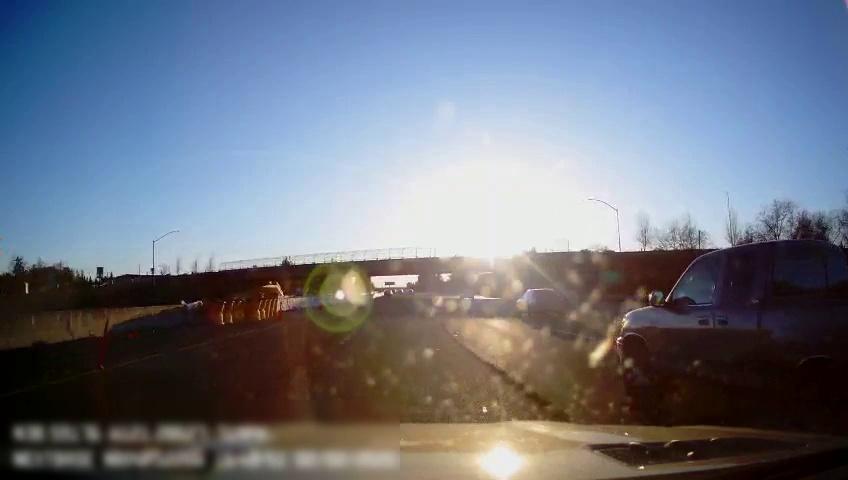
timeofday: Day
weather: Sunny
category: Drivable Space
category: Vehicles | Car
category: Vehicles | Car
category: Vehicles | Truck
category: Lanes | Alternate Lane
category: Lanes | Alternate Lane
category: Lanes | Current Lane
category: Traffic | Signs